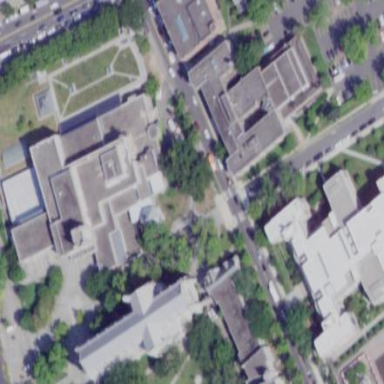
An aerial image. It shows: Building that serves as library.